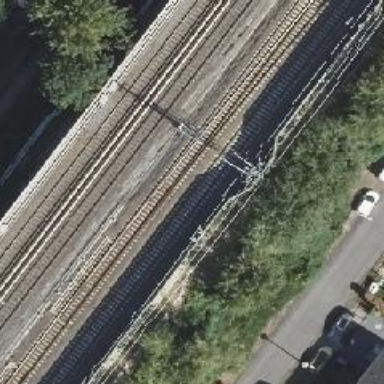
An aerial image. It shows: Railway switch.